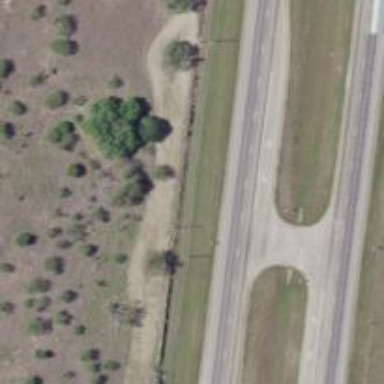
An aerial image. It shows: Trunk link highway.